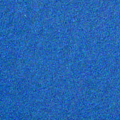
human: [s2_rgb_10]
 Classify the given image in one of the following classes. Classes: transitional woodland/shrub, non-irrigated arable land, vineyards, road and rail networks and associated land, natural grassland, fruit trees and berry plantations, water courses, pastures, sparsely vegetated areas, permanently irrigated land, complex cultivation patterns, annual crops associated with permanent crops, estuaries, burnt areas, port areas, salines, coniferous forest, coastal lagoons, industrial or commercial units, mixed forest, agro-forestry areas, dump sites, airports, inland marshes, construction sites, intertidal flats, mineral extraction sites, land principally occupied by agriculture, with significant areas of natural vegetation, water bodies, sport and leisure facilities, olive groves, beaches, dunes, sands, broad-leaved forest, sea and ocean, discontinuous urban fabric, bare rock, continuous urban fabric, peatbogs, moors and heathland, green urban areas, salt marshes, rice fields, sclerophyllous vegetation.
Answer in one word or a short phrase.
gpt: sea and ocean